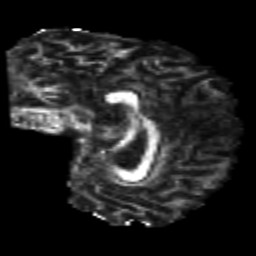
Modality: FA
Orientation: sagittal
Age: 23
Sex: male
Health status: healthy
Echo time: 0.074 s